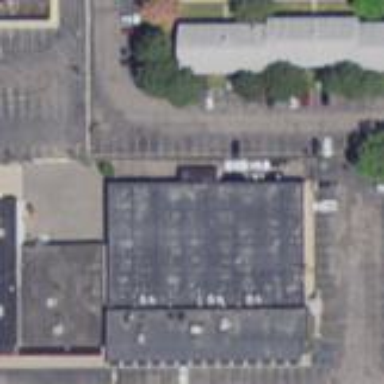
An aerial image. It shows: Building with bowling alley inside.